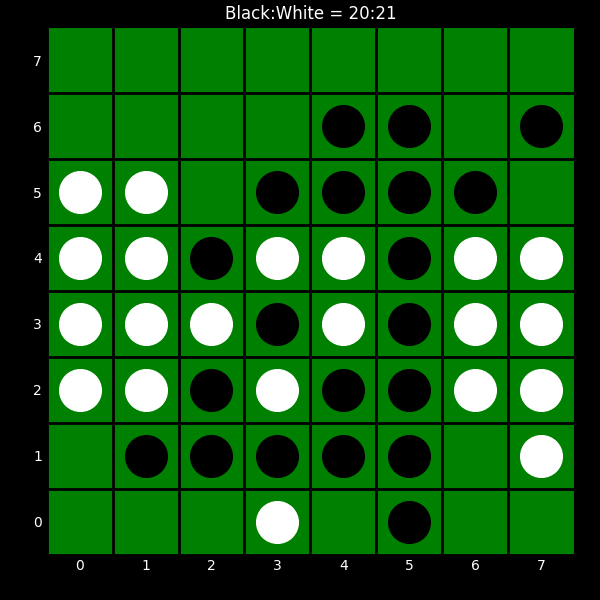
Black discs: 20
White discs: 21